Interaction volume radius: 10 \u00c5
Interaction volume height: 40 \u00c5
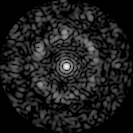
Disorder parameter: 0.7481